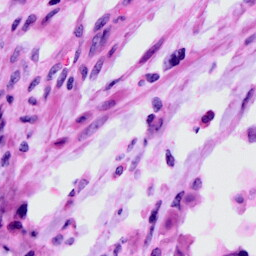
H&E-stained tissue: Cervix